Field crop: maize
Growth stage: 1
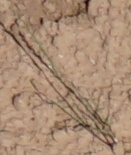
Species: lolium